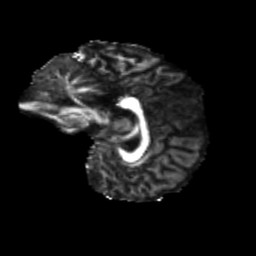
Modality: FA
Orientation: sagittal
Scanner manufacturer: siemens
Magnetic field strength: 3 T
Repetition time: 4 s
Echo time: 0.0594 s